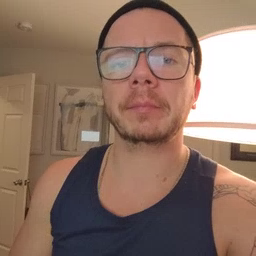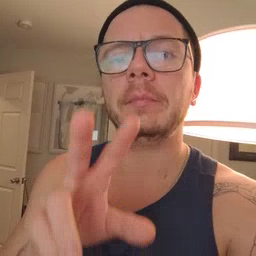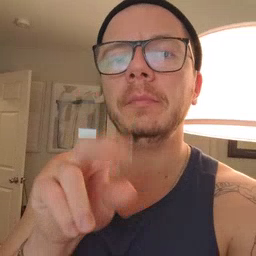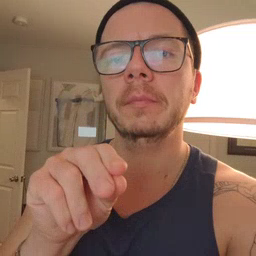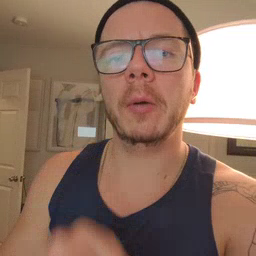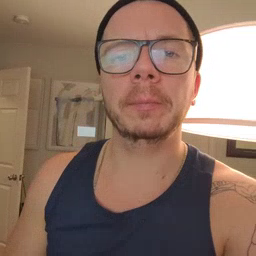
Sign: no